Question: I have an html form which does a post to an aspx page which uses the SOAP web services to connect to CRM. The code behind the page creates an entity in the CRM. I am using the IOrganizationService in my code behind.
The code looks like
'''
IOrganizationService service = (IOrganizationService)serviceProxy;
Entity lead = new Entity("lead");
string fieldValue = string.Empty;
foreach (string key in Request.Form.AllKeys)
{
if (key.Equals(SubmitKey, StringComparison.InvariantCultureIgnoreCase) == false &&
key.Equals(CRMHostKey, StringComparison.InvariantCultureIgnoreCase) == false &&
key.Equals(redirectErrorURLKey, StringComparison.InvariantCultureIgnoreCase) == false &&
key.Equals(redirectSuccessURLKey, StringComparison.InvariantCultureIgnoreCase) == false)
{
if (!string.IsNullOrEmpty(Request.Form[key]))
{
fieldValue = Request.Form[key].Trim();
}
else
{
fieldValue = string.Empty;
}
if (key.Equals("new_contacttypechoices", StringComparison.InvariantCultureIgnoreCase))
{
lead[key] = new KeyValuePair<string, int>("Email", 100000000);
//OptionMetadata objOM = GetOptionMetadata("lead", "new_contacttypechoices", fieldValue, service);
//lead[key] = objOM;
//lead[key] = 100000000; //Incorrect attribute value type System.Int32
//lead[key] = fieldValue; //Incorrect attribute value type System.String
}
else
{
lead[key] = fieldValue;
}
}
newLeadID = service.Create(lead);
}
'''
Screenshot of the field
I get an error when I try
'''
lead[key] = fieldValue
'''
I get an error when I try
'''
lead[key] = 100000000
'''
I get an error when I try
'''
lead[key] = new KeyValuePair<string, int>("Email", 100000000);
'''
I get an error when I get the OptionMetaData and set that to the entity. Any ideas on how to create an entity using an optionset?
Thanks
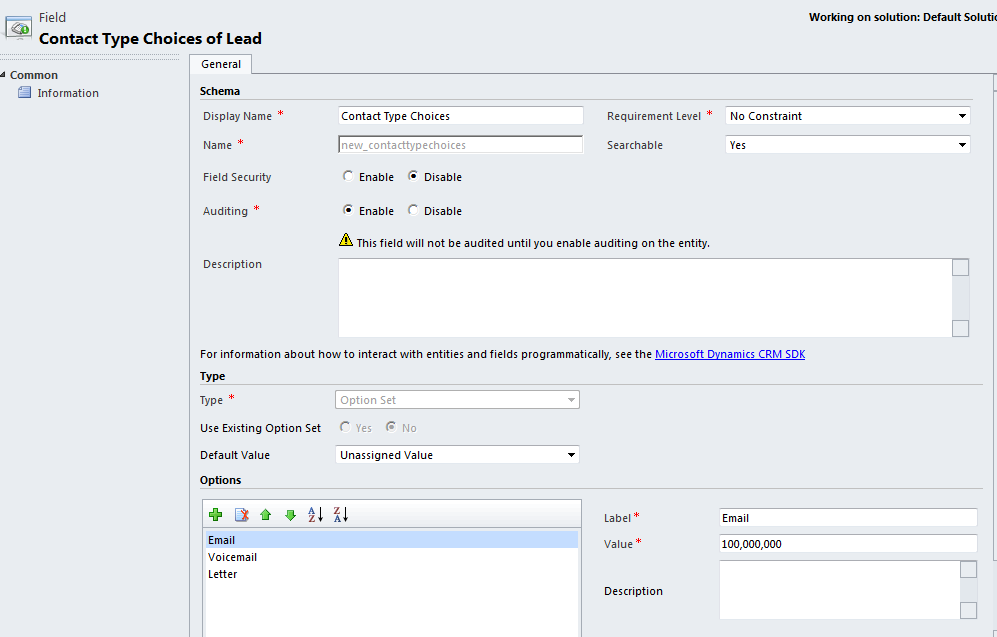
Answer: Depends on the error you are getting, but if lead is of type 'Microsoft.Xrm.Sdk.Entity', it could be that you need to either replace an existing value or add a new one.
'''
if (lead.Attributes.Contains(key))
{
lead[key] = new OptionSetValue(100000000);
}
else
{
lead.Attributes.Add(key, new OptionSetValue(100000000));
}
'''
Rereading I notice you have put (presumably) the errors in comments. In that case, I suggest the issue is that you need to assign a value of type 'OptionSetValue'